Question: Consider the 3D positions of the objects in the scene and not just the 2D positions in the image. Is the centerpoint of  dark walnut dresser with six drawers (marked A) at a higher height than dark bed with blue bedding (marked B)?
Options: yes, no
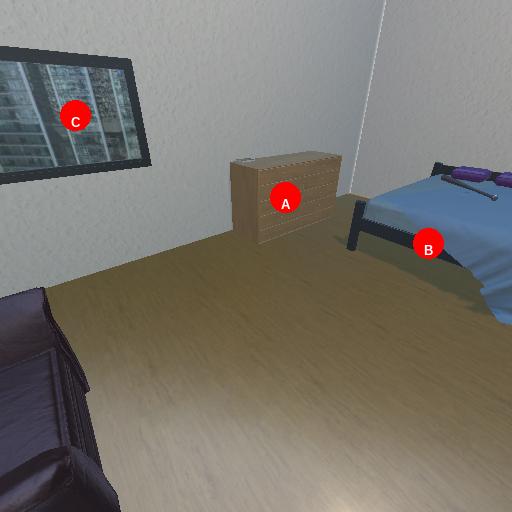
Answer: yes